Question: I want to enter a link in a webpage. This is its location in the inspect element:

As You can see, to reach the link in the < body >, I have to pass through:
1) < div class = "container" >
2) < div id = "result content >
3) < div class="tabbable tabs-left" >
4) < ul class ="nav... >
There are many < li >, typically I want to collect the hrefs of the class visible phone. The code I have does not prints nothing. What am i doing wrong??
'''
agent = Mechanize.new
page = agent.get('http://openie.allenai.org/search?arg1=&rel=contains&arg2=antioxidant&corpora=')
array = page.search('//body/div[@id="result-content"]/div[@class="tabbable tabs-left"]/ul[@class="nav nav-tabs"]/li[@class="visible-phone"]/a').each do |x|
puts x['href']
end
'''
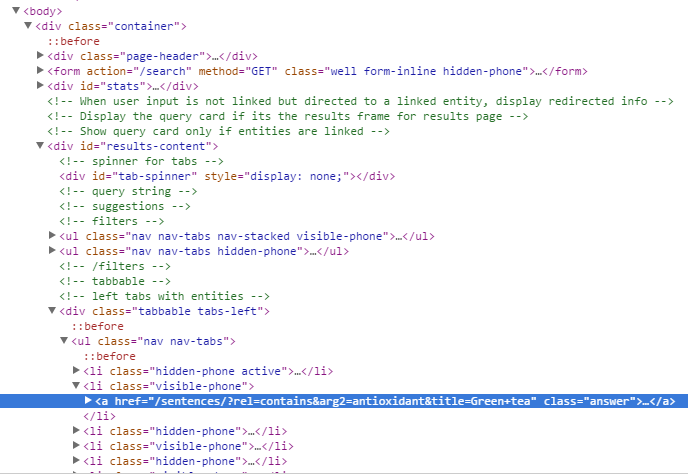
Answer: It work for me, you also can try ;)
'''
array = page.search('//*[@class="visible-phone"]/a').each { |i|
puts i['href']
}
'''
UPD:
'''
first_link_page = page.link_with(:href => array.first['href']).click
'''
UPD2:
'''
array = page.search('//*[@class="visible-phone"]/a')
first_link_page = page.link_with(:href => array.first['href']).click
'''